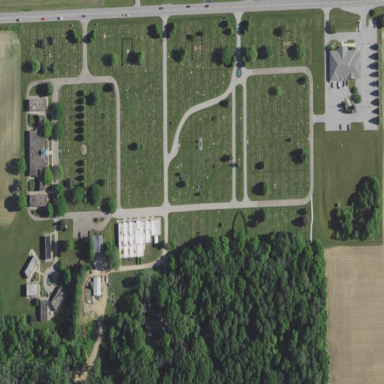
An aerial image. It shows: Cemetery.